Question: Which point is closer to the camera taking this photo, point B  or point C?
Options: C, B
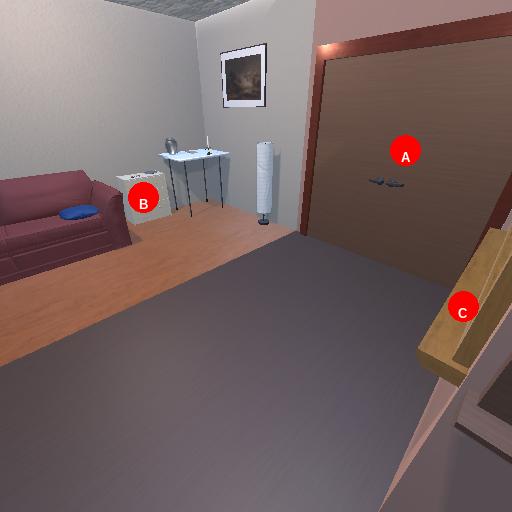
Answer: C